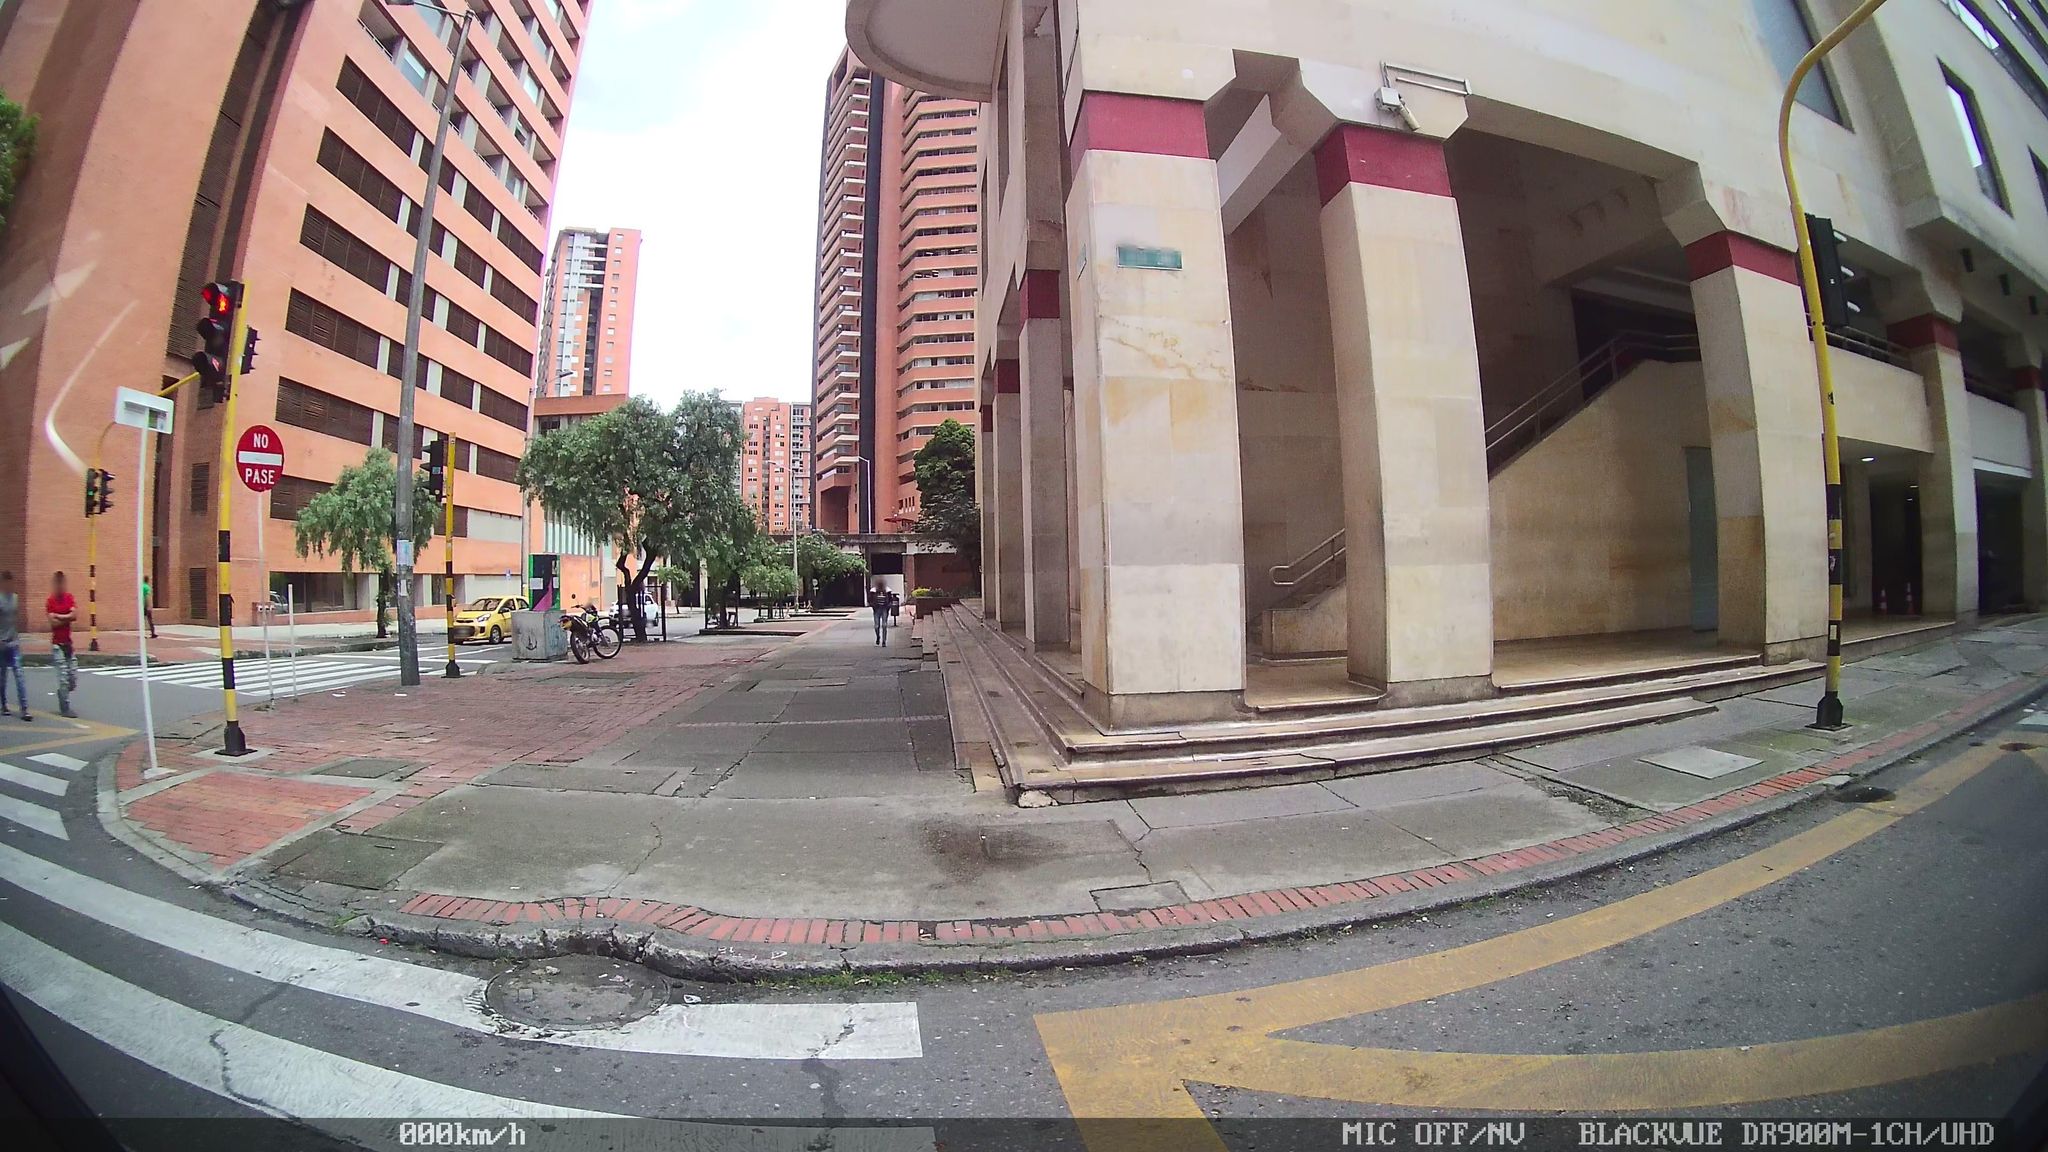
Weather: clear
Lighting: day
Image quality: good
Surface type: walking surface
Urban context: urban centre
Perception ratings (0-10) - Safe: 2.48, Lively: 8.57, Beautiful: 2.82, Boring: 1.86, Depressing: 3.8, Wealthy: 2.93